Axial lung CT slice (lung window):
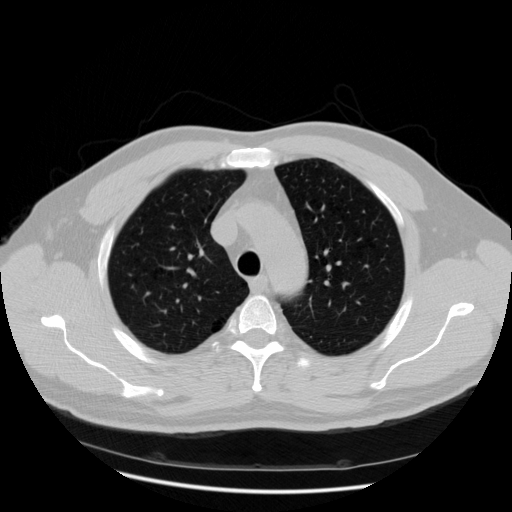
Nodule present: no